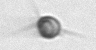
Label: Acanthoica_quattrospina